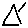
Label: triangle